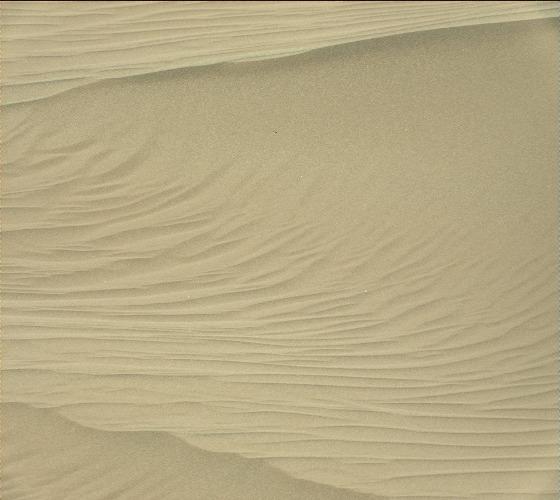
Terrain classes present: Gravel / Sand / Soil